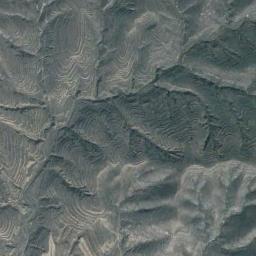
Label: mountain